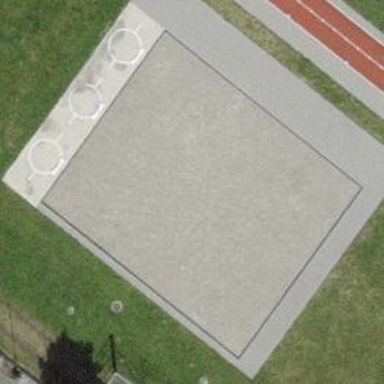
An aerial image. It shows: Shot-put pitch for sports activities.